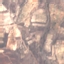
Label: PermanentCrop